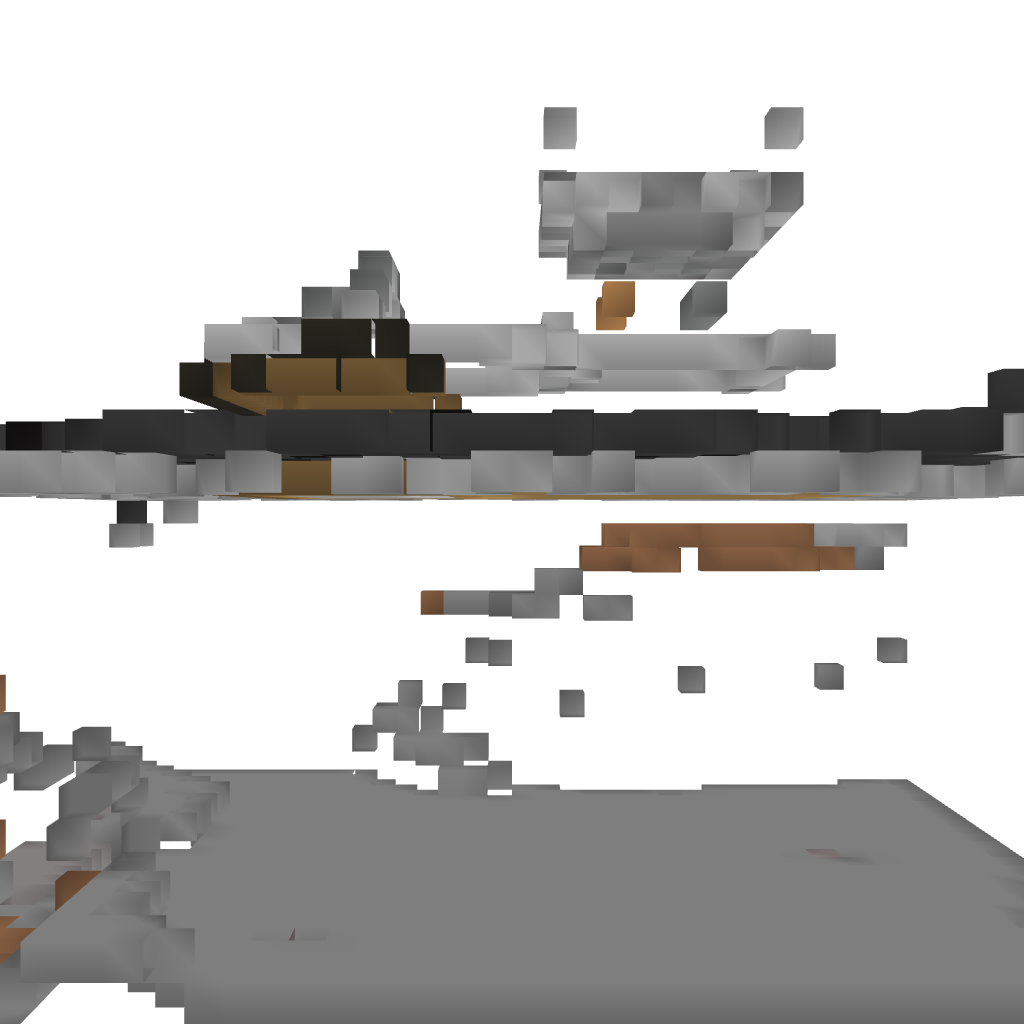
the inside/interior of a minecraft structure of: The Modern Outpost [1]